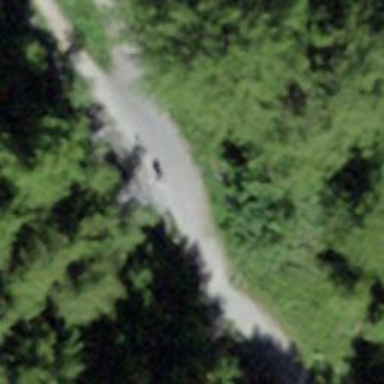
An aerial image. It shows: Path.